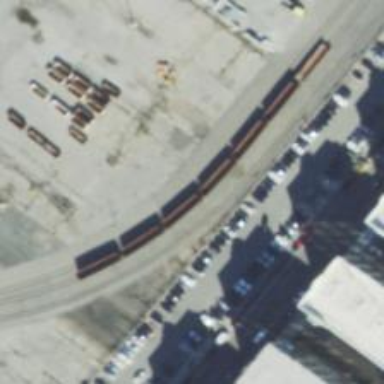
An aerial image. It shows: Railway yard in service.